Field crop: maize
Growth stage: 2
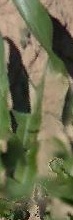
Species: maize